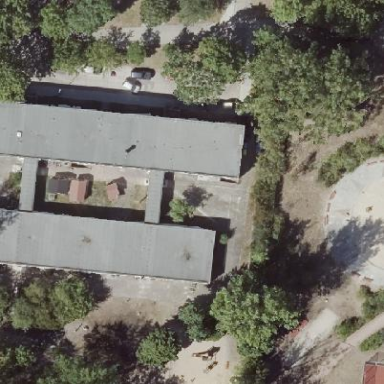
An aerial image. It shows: Flat-roofed kindergarten building.